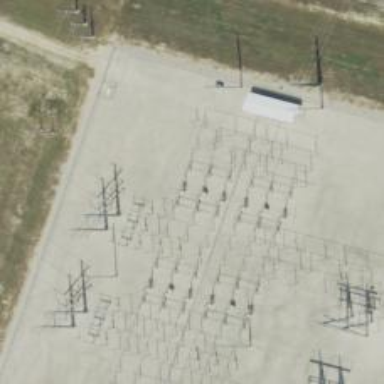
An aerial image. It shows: Switch used for power control.